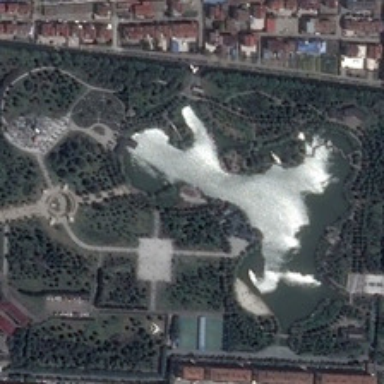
Many red buildings are in two sides of a park with many green trees and a pond .